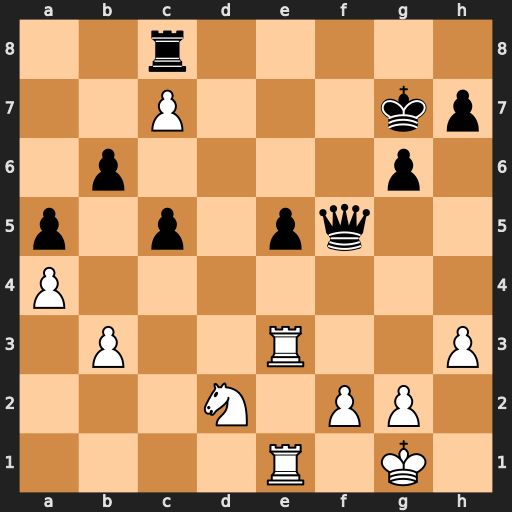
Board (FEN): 2r5/2P3kp/1p4p1/p1p1pq2/P7/1P2R2P/3N1PP1/4R1K1
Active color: w
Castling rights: -
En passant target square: -
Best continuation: Rxe5 Qf4 Re7+ Kh6 Ne4 Rxc7 g3 Rxe7 gxf4